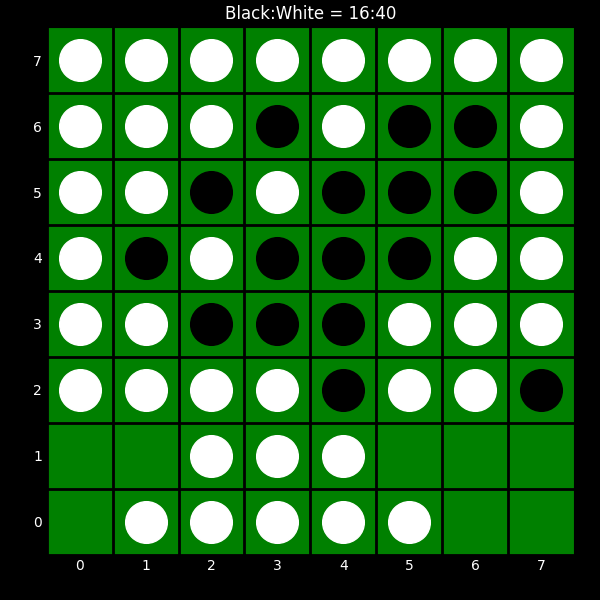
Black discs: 16
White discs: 40